Question: Null is returned after casting the base class to the derived class. However, the base class object seems to be OK before the casting.
I am rewriting the older asp.net WebForms application to be able to extend it using MVC approach. As a part of the proces, I am converting the Web Site Project to the Web Application Project. In the case, the 'ProfileCommon' class is not generated automatically. So, I have copied the autogenerated class definition from the older project and placed it as 'utils\ProfileCommon.cs'. Content of the file is (simplified to a single property that was also renamed from the Czech equivalent):
'''
using System;
using System.Web;
using System.Web.Profile;
namespace proj_app.utils
{
public class ProfileCommon : System.Web.Profile.ProfileBase
{
public virtual string Name {
get { return ((string)(this.GetPropertyValue("Name"))); }
set { this.SetPropertyValue("Name", value); }
}
public static ProfileCommon GetProfile(string username)
{
return ((ProfileCommon)(ProfileBase.Create(username)));
}
}
}
'''
The difference also is that I have removed the 'virtual' from the 'GetProfile()' method and made it 'static'. (The 'ProfileBase' does not have the 'GetProfile()' method; so, it should be fine, right?)
The code compiles fine. However, I can observe the following in the browser (loosely translated, line numbers do not match with the example):
'''
The object of the ProfileCommon type cannot be casted to proj_app.utils.ProfileCommon.
Description: ... unhandled exception during the web request...
Details about the exception: The object of the ProfileCommon type cannot be casted to proj_app.utils.ProfileCommon.
Zdrojova chyba:
Line 36: public static ProfileCommon GetProfile(string username)
Line 37: {
Line 38: return ((ProfileCommon)(ProfileBase.Create(username)));
Line 39: }
Line 40: }
Source file: d:\__RizeniProjektu\aplikace\proj_app\utils\ProfileCommon.cs Line: 38
Stack trace:
[InvalidCastException: Objekt typu ProfileCommon nelze pretypovat na typ proj_app.utils.ProfileCommon.]
proj_app.utils.ProfileCommon.GetProfile(String username) in d:\__RizeniProjektu\aplikace\proj_app\utils\ProfileCommon.cs:38
Users_seznam.Page_Load(Object sender, EventArgs e) in d:\__RizeniProjektu\aplikace\proj_app\Users\seznam.aspx.cs:29
System.Web.Util.CalliEventHandlerDelegateProxy.Callback(Object sender, EventArgs e) +51
System.Web.UI.Control.OnLoad(EventArgs e) +92
System.Web.UI.Control.LoadRecursive() +54
System.Web.UI.Page.ProcessRequestMain(Boolean includeStagesBeforeAsyncPoint, Boolean includeStagesAfterAsyncPoint) +772
'''
When debugging, the 'ProfileBase.Create(username)' returns the object, where the correct value for the 'Name' property has the expected value (debugger knows how to get the value). However, after the cast, the resulting object reference is 'null'. (I have to admit I am not very good in C#; I came from C++.) I tried also to split the command to get the 'ProfileBase p = ProfileBase.Create(username);' (the object is not null), and only then to cast it to ProfileCommon 'q = p as ProfileCommon;' (the 'q' is null).
Strange. I have renamed my class to 'ProfileComm', cleaned the project, compiled from scratch. There is no 'ProfileCommon' string in the directory (nor in the sources, not in the binary files, the *.suo, the *.dll, the *.pdb, not in any other file). Even the filename was renamed to 'ProfileComm.cs' not to have the 'ProfileCommon' in the *.csproj. The source of the 'GetProfile()' was changed to:
'''
public class ProfileComm : System.Web.Profile.ProfileBase
{
...
public static ProfileComm GetProfile(string username)
{
object p = ProfileBase.Create(username);
Type t = p.GetType();
string s = t.Name;
return ((ProfileComm)(p));
}
}
'''
Now the details of the exception in the browser read (translated from another language): 'System.InvalidCastException: Object of the type ProfileCommon cannot be casted to the type proj_app.utils.ProfileComm.'
When debugging, the debugger shows that the type of the 'p' is 'ProfileCommon':

I have no idea from where the type name 'ProfileCommon' slipped in. Could it be related do a version of the .NET framework? What should I check? Could the 'ProfileCommon' class still be generated dynamically somehow?
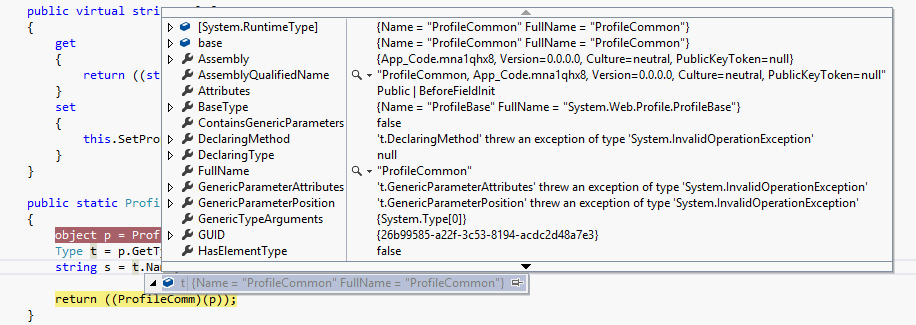
Answer: ASP.NET automatically creates ProfileCommon class that inherits from ProfileBase on application start. If you want to use your own profile implementation you need to specify it explicitly in web.config.
Something like:
'''
<profile inherits="proj_app.utils.ProfileCommon">
....
'''
This way ProfileBase.Create will return instance of your specified type instead of automatically generated one.
<URL>